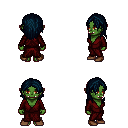
a pixel art fantasy rpg character, female body template, orc, green skin, red robe, white pants, raven long hairstyle, brown shoes, four views (front, back, left, right), 2x2 character sprite sheet, small pixel art, hard edges, no anti-aliasing